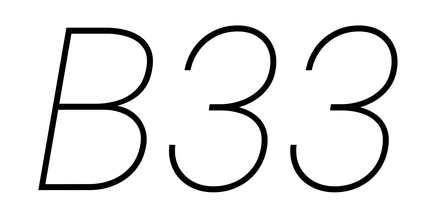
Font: Roboto-Italic_Thin_Italic